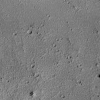
Atmospheric dust classification: not_dusty